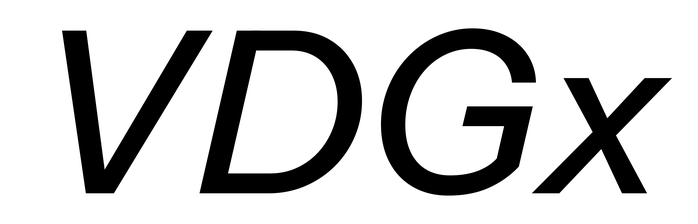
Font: InstrumentSans-Italic_Medium_Italic